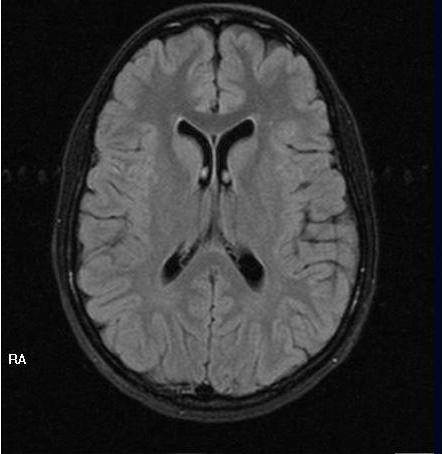
Label: notumor